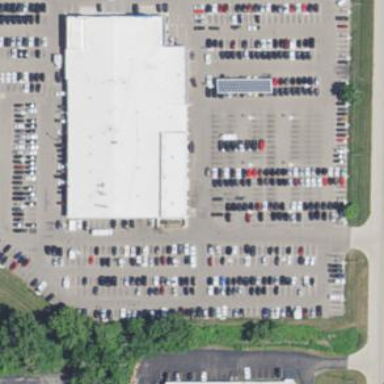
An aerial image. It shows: Shop that sells cars.